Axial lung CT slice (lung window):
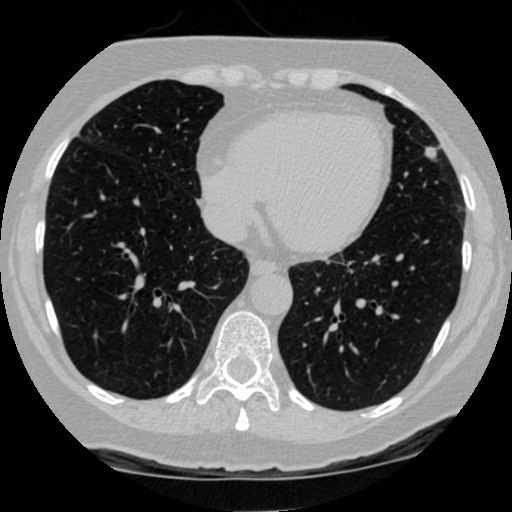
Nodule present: yes
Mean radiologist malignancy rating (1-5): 3.5